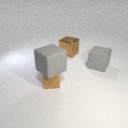
large gray rubber cube to the right of large brown metal cube